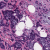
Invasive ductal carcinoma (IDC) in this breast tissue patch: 1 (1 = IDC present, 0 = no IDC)